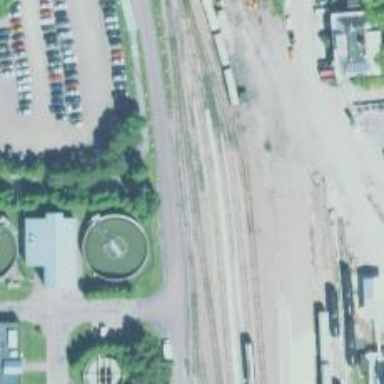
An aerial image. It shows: Railway yard in service.